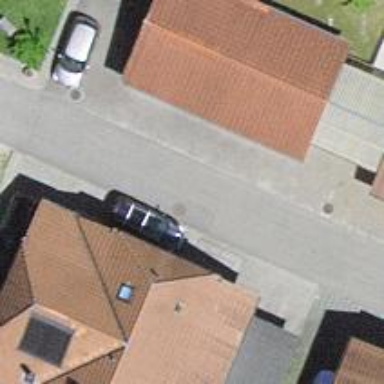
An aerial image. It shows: View of roof of building.